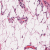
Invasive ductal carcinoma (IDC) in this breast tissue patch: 0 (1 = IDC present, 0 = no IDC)